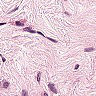
Metastatic tissue present: no